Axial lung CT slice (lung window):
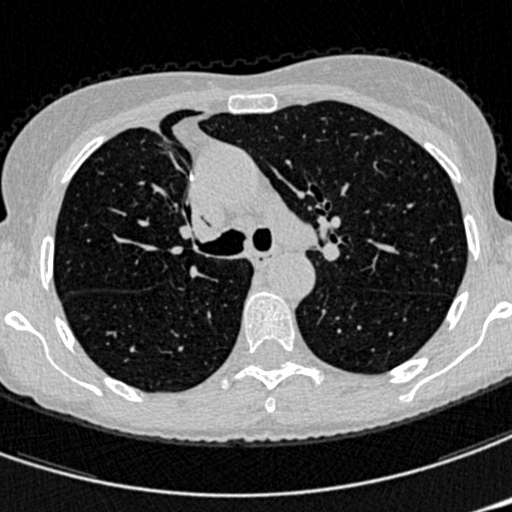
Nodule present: no